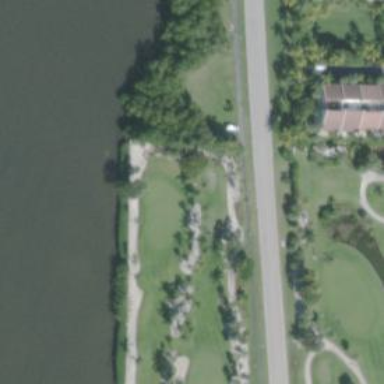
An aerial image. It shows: Path used for both walking and golf.